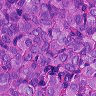
Metastatic tissue present: yes